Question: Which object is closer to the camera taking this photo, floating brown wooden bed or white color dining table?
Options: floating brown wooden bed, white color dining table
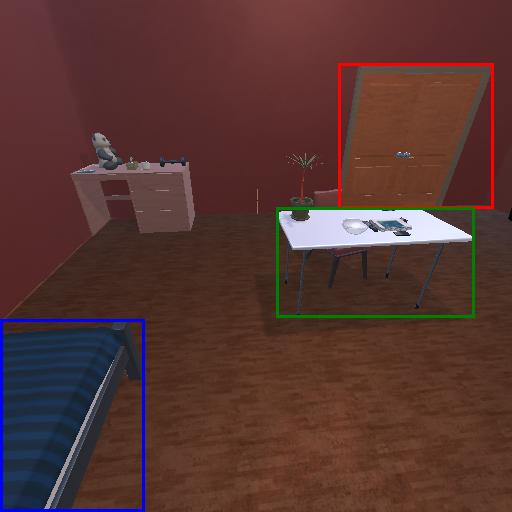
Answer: floating brown wooden bed